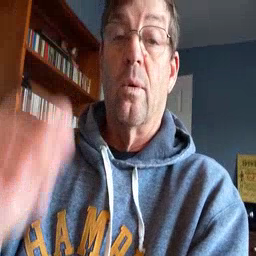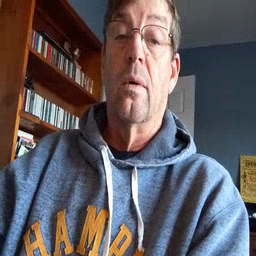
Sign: hello